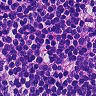
Metastatic tissue present: yes